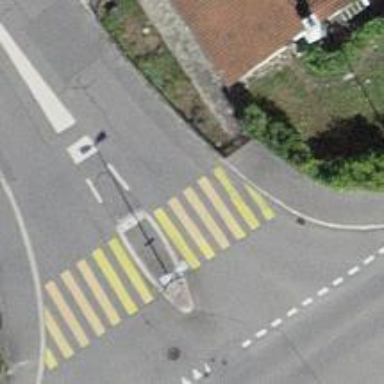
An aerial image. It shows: Zebra crossing on the road.